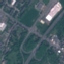
Land use / land cover: Highway